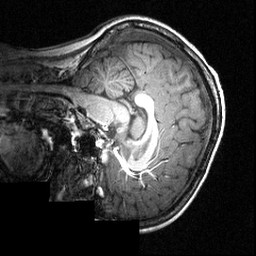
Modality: T1w
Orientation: sagittal
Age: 12
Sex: male
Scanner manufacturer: siemens
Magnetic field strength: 3.951 T
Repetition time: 1.5 s
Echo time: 0.00335 s